Question: I have optimized my app for just about all Android phones. The way my app is set up, I have a 16dp padding on the left and right side of it and a 65dp padding on top and bottom (see screenshot below). On a phone it looks beautiful.
But on a tablet, it looks terrible. 65dp on a phone is a whole lot different that 65dp on a tablet. On a tablet, the black border around the question runs off the side of the scroll background and stuff is on the roll at the top and bottom of the scroll background.
What are my options to fix this? Is there a percentage/weight option for padding? I think that would solve it completely but there is nothing like that that I know of.

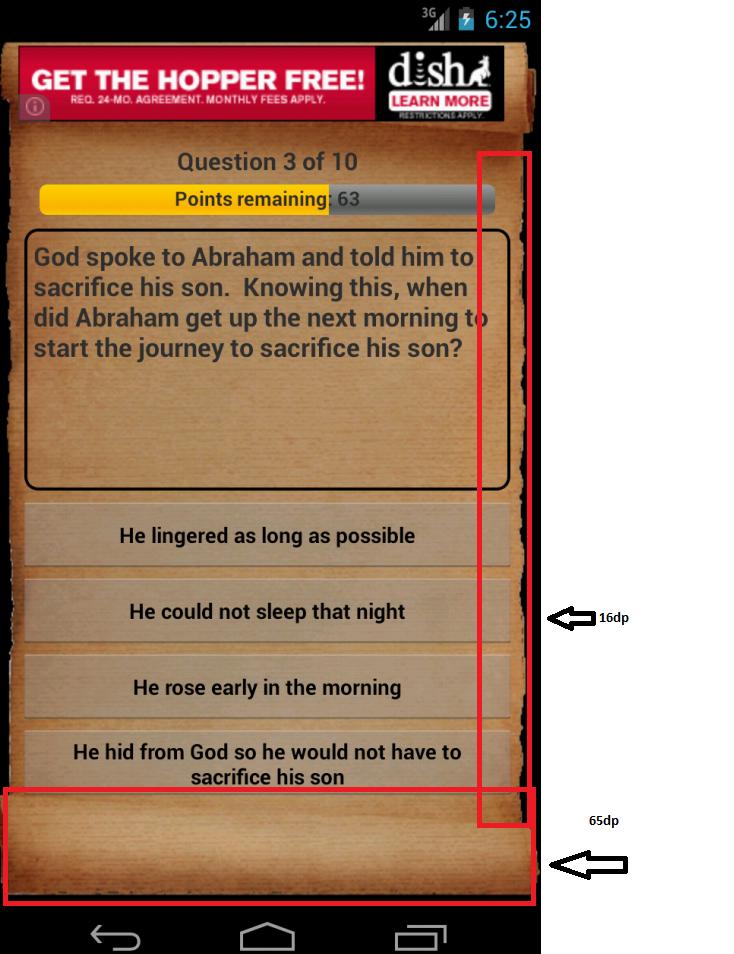
Answer: You can create multiple resource files tailored for different display sizes. Android will automatically choose the correct resource file for you. Using this technique, you can specify padding values for any screen size, or even completely unique layouts, to be automatically selected for you by Android.
Please refer to <URL>.
Using multiple dimension resource files would make the task of changing the padding based on screen size very simple. See <URL>.